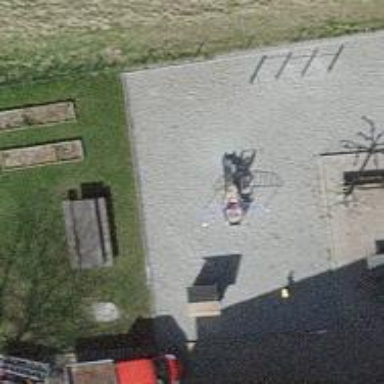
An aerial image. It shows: Playground area for leisure activities on the land.